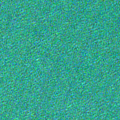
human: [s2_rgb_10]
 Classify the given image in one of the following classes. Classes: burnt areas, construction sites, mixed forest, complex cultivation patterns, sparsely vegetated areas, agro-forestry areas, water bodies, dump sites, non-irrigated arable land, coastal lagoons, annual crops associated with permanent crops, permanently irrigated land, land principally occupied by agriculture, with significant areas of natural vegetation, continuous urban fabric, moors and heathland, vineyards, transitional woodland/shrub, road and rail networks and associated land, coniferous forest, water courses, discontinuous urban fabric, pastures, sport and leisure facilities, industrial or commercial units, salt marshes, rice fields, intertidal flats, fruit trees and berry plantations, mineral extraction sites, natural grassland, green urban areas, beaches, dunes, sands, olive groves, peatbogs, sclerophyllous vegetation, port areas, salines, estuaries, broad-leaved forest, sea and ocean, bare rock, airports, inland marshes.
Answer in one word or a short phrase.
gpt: sea and ocean